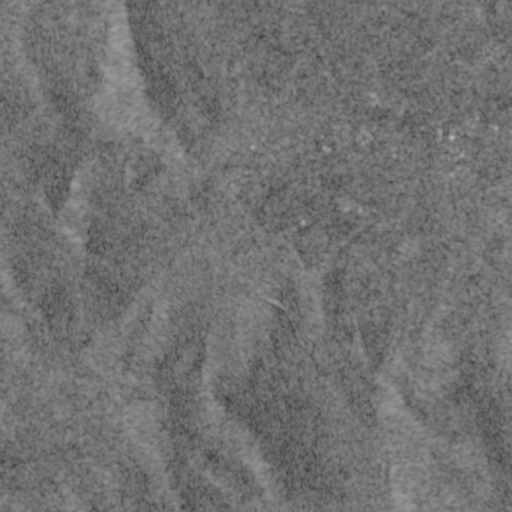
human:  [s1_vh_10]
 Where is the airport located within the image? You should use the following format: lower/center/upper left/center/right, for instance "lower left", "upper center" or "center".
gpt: The airport is located in the upper right of the image.
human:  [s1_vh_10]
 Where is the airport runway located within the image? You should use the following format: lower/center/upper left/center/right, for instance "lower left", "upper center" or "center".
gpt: The airport runway is located in the upper right of the image.
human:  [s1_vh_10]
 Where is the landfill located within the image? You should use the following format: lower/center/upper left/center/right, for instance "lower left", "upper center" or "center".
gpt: There is no landfill in the image.

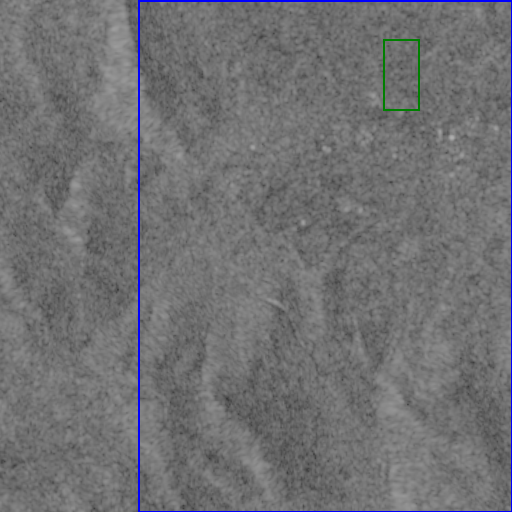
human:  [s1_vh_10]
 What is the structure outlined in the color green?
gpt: The structure outlined in green is an airport.
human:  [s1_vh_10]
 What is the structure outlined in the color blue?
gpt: The structure outlined in blue is a crop field.
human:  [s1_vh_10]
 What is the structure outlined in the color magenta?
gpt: There is no magenta outline.